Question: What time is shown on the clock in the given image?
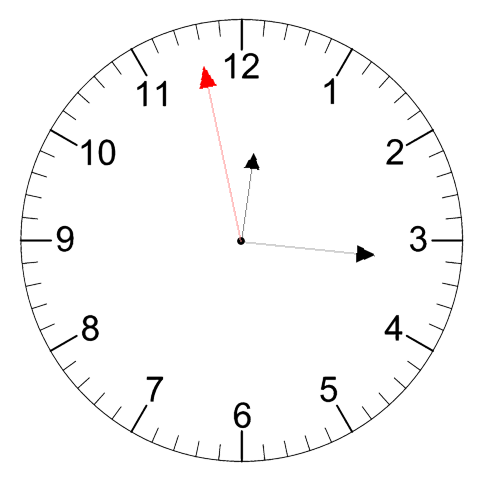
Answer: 12:15:58